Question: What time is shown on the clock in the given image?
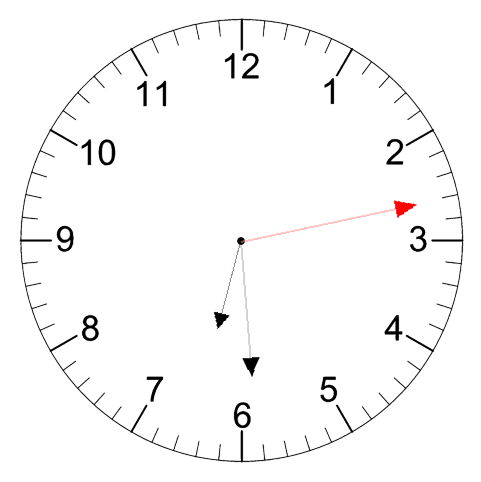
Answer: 06:29:13